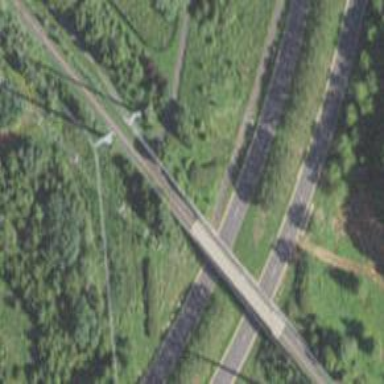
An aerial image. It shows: Abandoned railway bridge over cycleway road.